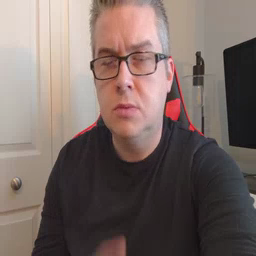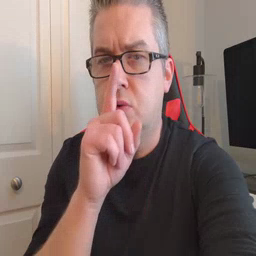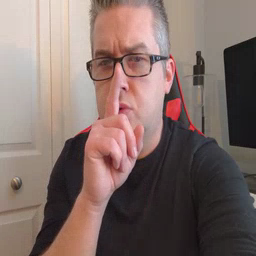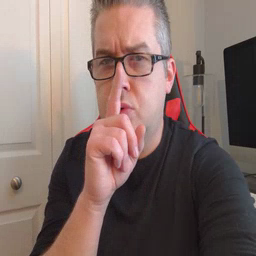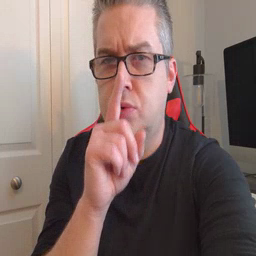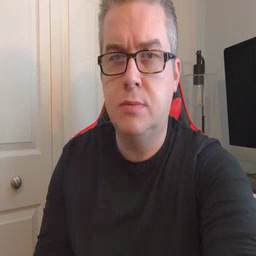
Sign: shhh